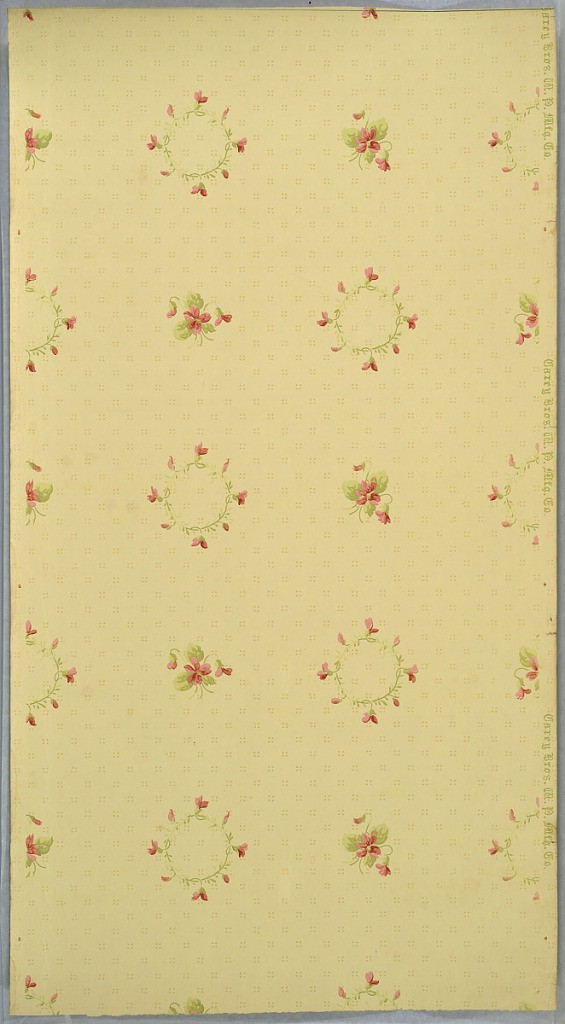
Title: Ceiling paper
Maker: Carey Bros. W.P. Mfg. Co., Philadelphia, Pennsylvania, founded 1882
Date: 1905–1915
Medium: Machine-printed paper
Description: Alternating small floral wreaths and small floral bouquets, with beige ground. Background has four-dot pattern. Printed in pinks, greens, and tan.